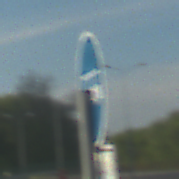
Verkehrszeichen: Busssonderstreifen
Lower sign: EinspurigeFahrzeugeFrei6
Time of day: MorningAfternoon
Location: Outdoor (Suburban)
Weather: PartlyCloudy
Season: NotSpecified
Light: Natural